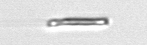
Label: Bacillariophyceae